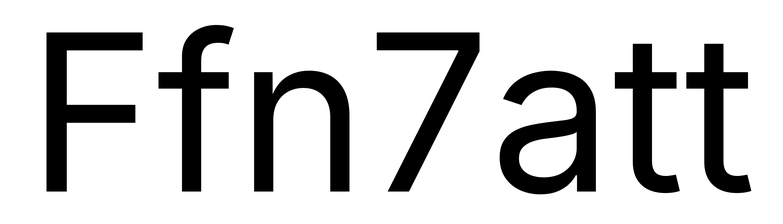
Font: Inter_Regular